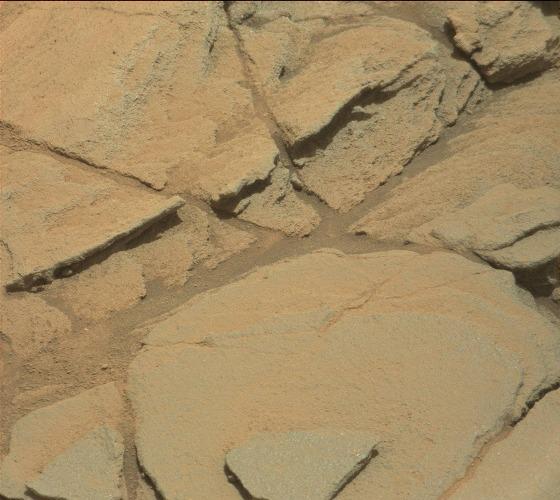
Terrain classes present: Bedrock, Gravel / Sand / Soil, Rock, Shadow